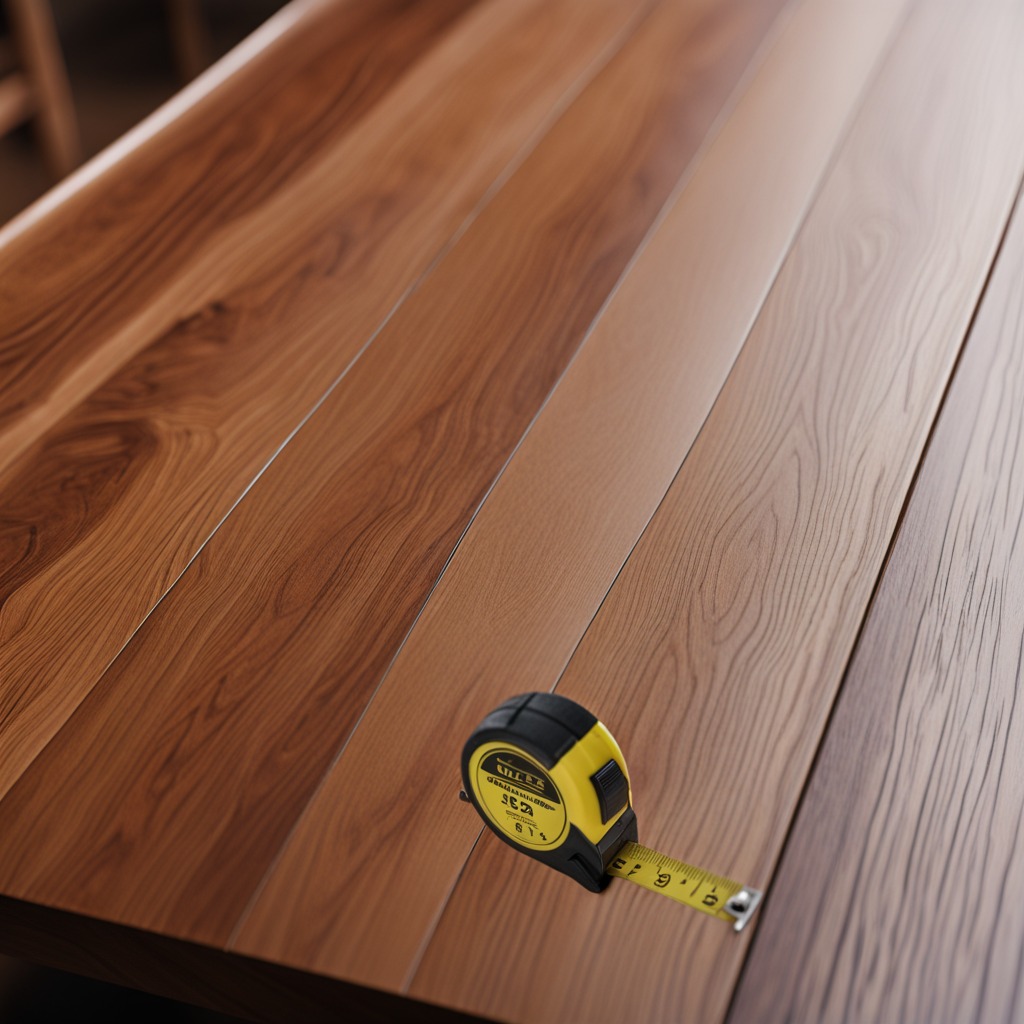
A measuring tape is lying on the wooden table in the carpentry studio.